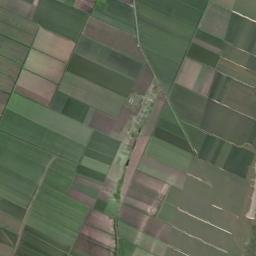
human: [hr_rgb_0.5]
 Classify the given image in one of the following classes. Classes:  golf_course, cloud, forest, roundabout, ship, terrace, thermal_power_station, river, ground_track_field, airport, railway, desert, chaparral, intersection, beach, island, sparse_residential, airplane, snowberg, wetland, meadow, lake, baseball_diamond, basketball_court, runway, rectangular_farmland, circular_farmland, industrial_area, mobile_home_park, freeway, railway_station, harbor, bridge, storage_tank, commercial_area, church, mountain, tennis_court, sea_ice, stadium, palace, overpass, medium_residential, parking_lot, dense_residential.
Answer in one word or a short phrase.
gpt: rectangular_farmland